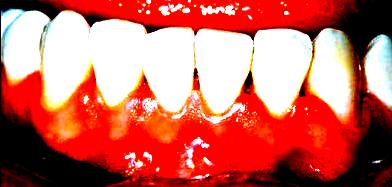
Condition: Gingivitis